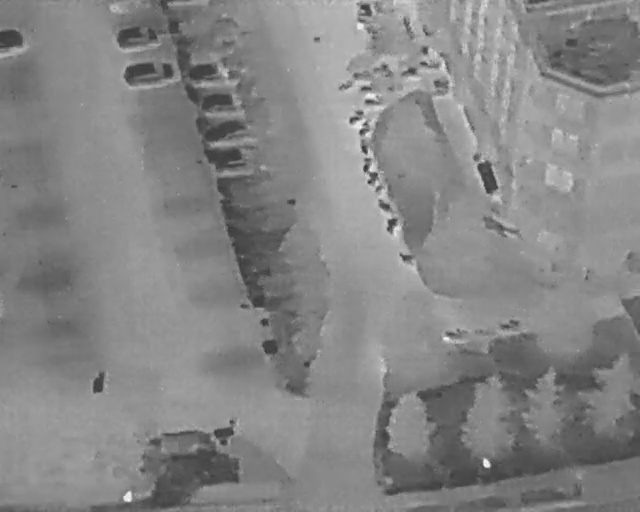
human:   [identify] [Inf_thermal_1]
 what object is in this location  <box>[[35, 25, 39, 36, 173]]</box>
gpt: <ref>1 medium car at the center</ref>